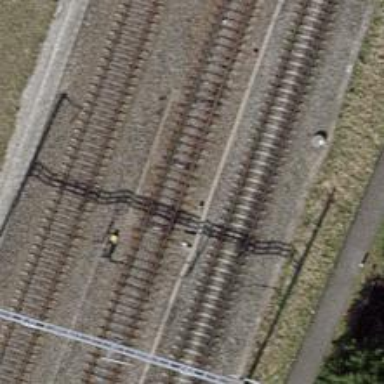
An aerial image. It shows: Railway switch.